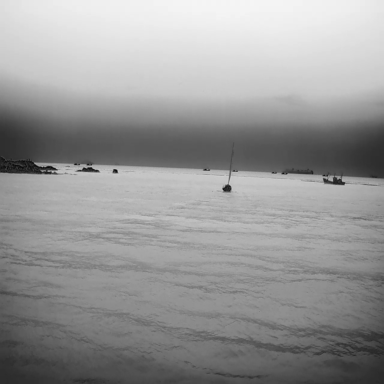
There are ten objects shown in the infrared image, including eight bulk_carriers, a sailboat, and a fishing_boat.